Frequency: 95000
Velocity: 0,2945
Power: 38,5
Pulse duration: 0,0000001
Pass count: 1
Magnification: 10
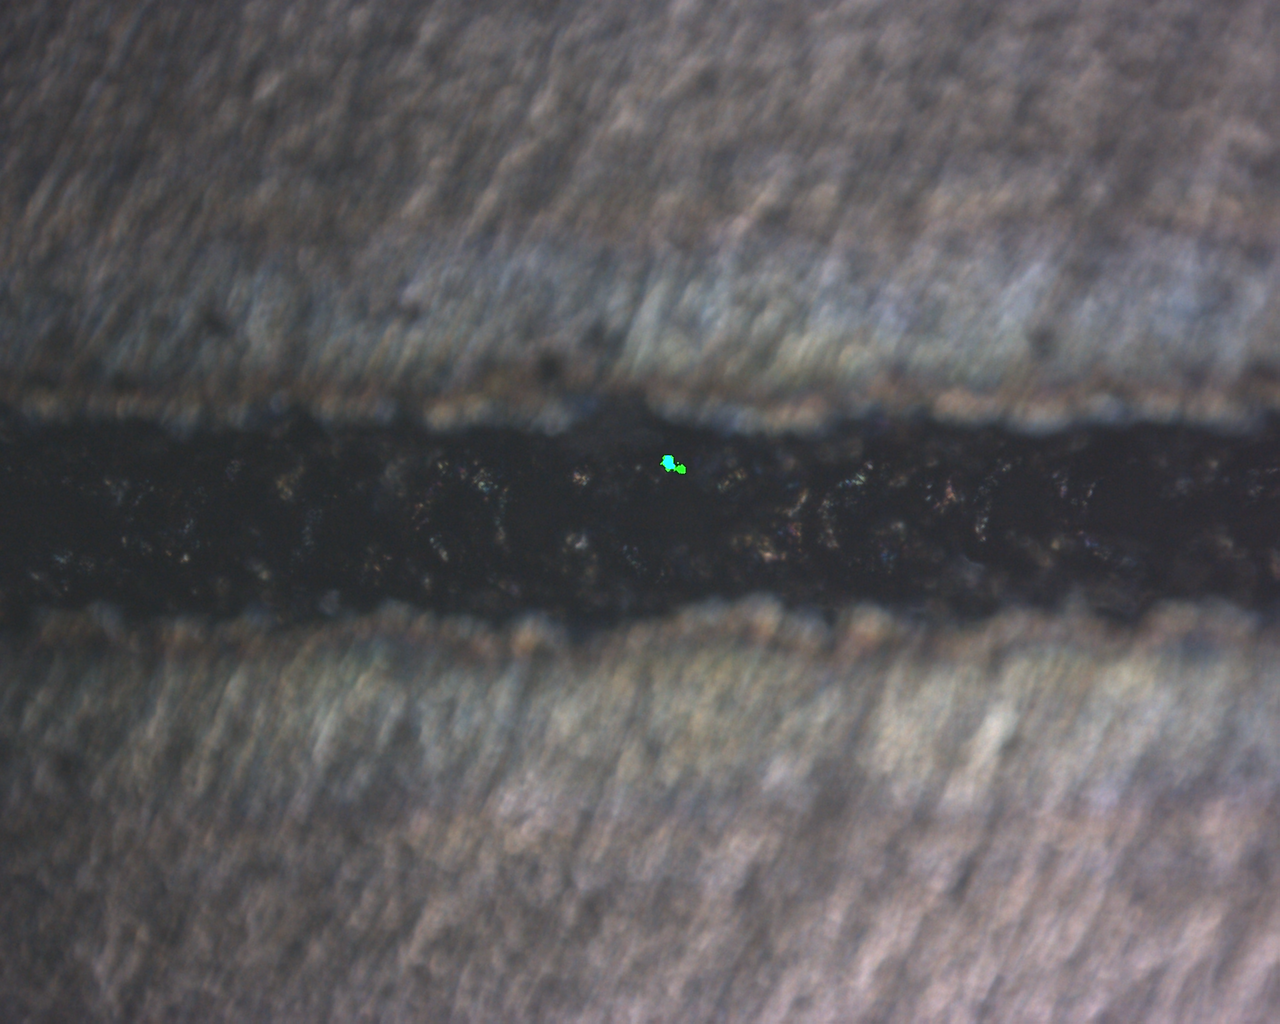
Measured width: 118.538
Other width: 87.17